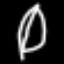
Label: leaf